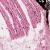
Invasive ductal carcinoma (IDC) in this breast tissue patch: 0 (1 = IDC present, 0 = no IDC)